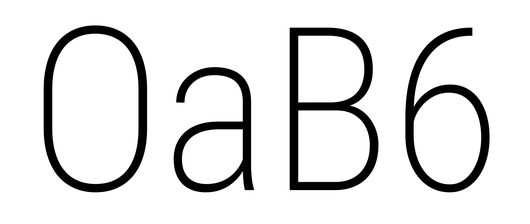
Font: Roboto_Condensed_ExtraLight